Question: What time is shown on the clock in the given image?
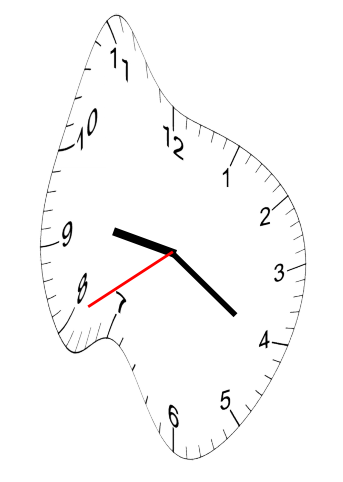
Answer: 09:20:40